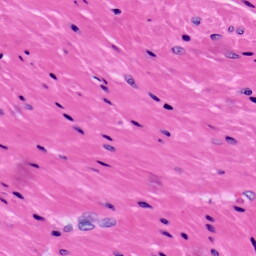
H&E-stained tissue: Prostate